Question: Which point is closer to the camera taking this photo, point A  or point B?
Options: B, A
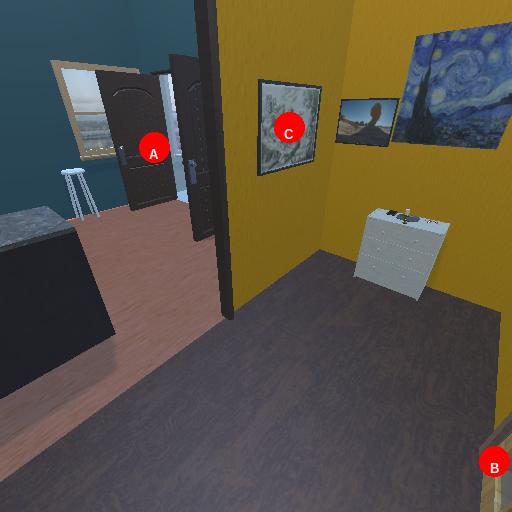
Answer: B